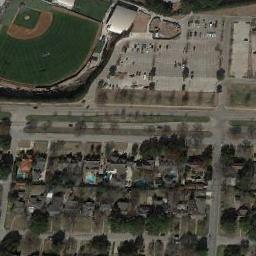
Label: baseball_diamond